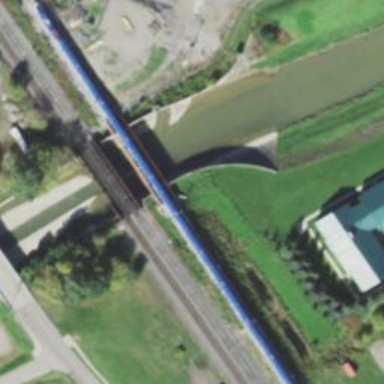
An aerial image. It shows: Railway bridge over siding.